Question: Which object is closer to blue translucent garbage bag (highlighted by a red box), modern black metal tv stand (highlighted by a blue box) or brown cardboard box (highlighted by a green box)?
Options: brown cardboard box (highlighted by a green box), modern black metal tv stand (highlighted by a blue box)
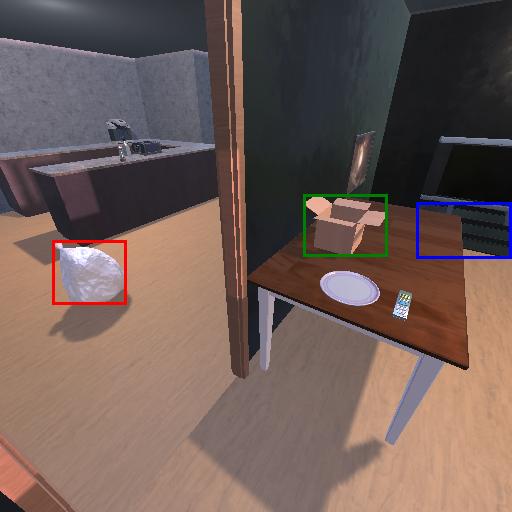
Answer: brown cardboard box (highlighted by a green box)